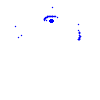
Particle: pion